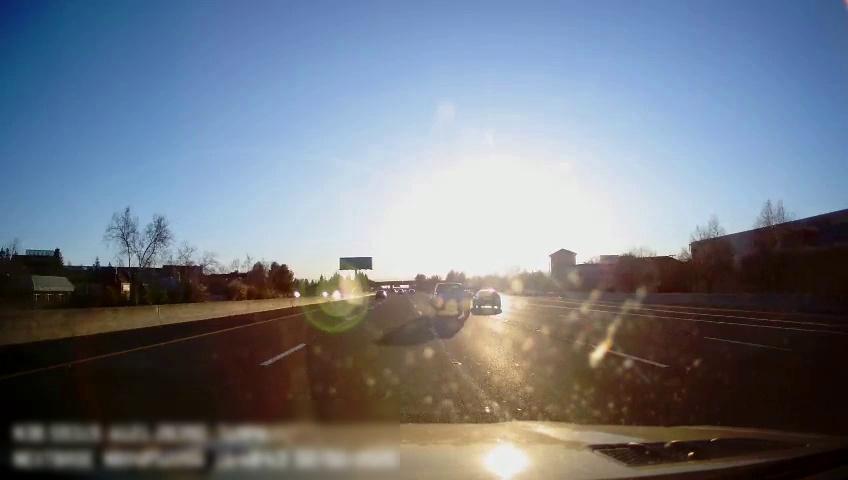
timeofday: Day
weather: Sunny
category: Drivable Space
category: Vehicles | Car
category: Vehicles | Truck
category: Vehicles | Car
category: Lanes | Alternate Lane
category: Lanes | Alternate Lane
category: Lanes | Current Lane
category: Lanes | Current Lane
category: Lanes | Alternate Lane
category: Lanes | Alternate Lane
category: Lanes | Alternate Lane
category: Traffic | Signs